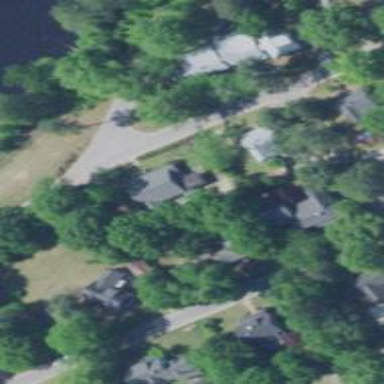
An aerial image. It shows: Park located in historic district.